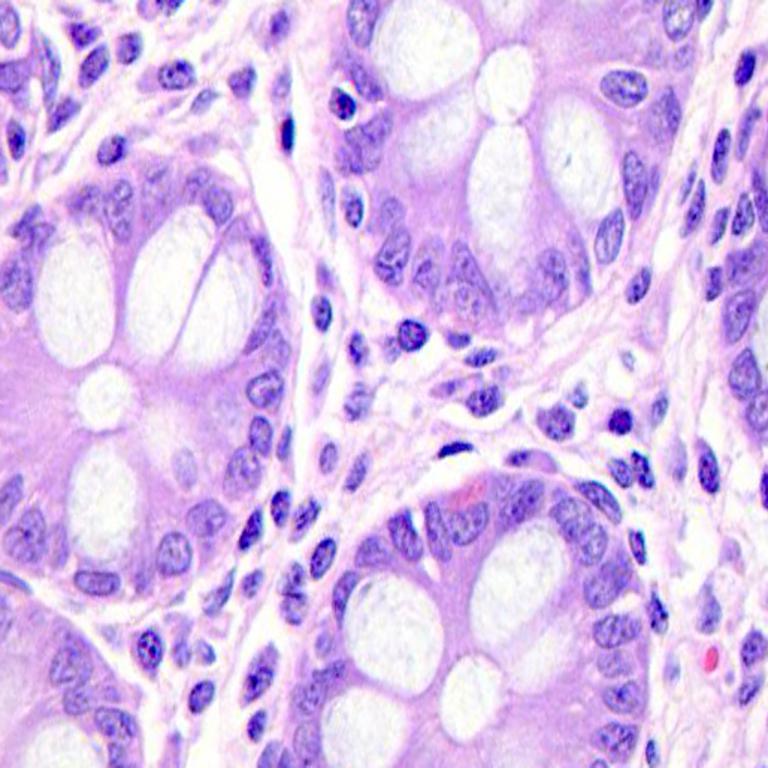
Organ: colon
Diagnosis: benign